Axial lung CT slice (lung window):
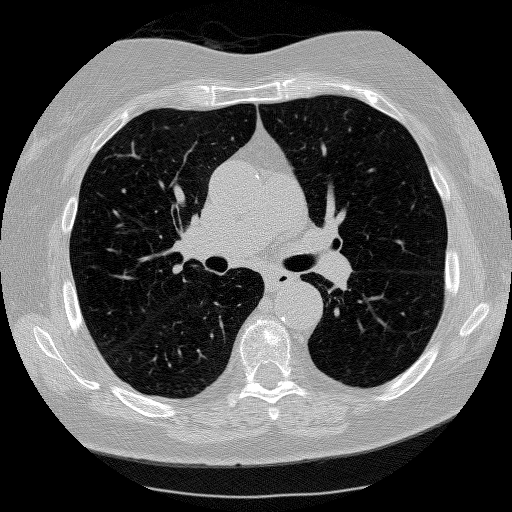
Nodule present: no